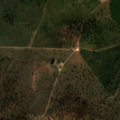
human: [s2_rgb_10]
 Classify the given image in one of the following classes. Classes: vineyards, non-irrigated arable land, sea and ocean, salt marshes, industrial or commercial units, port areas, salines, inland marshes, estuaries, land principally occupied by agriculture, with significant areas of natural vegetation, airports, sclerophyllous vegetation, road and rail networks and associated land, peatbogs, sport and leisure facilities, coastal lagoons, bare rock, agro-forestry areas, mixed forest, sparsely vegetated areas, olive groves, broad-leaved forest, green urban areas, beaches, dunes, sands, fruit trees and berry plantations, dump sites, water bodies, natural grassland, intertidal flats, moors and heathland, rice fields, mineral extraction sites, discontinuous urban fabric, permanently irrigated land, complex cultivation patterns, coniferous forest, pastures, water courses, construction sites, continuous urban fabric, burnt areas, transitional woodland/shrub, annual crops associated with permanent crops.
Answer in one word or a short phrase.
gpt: non-irrigated arable land, permanently irrigated land, agro-forestry areas